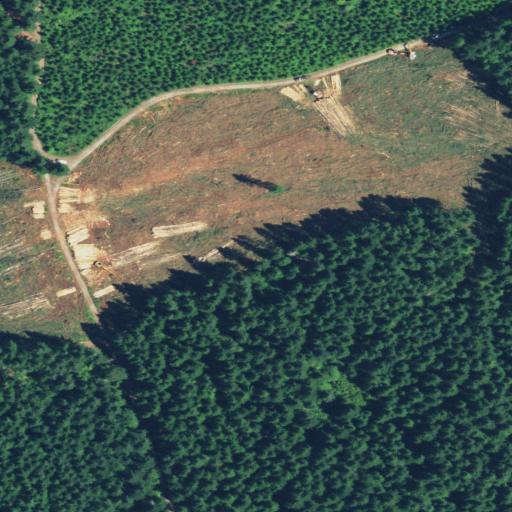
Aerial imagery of ridge(s) in Oregon named Big Hill containing evergreen forest and grassland